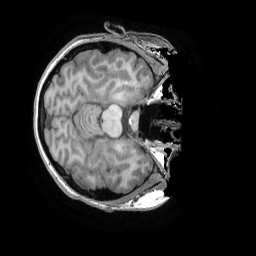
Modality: T1w
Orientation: axial
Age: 20
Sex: female
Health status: healthy
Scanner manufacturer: ge